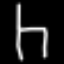
Label: chair